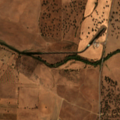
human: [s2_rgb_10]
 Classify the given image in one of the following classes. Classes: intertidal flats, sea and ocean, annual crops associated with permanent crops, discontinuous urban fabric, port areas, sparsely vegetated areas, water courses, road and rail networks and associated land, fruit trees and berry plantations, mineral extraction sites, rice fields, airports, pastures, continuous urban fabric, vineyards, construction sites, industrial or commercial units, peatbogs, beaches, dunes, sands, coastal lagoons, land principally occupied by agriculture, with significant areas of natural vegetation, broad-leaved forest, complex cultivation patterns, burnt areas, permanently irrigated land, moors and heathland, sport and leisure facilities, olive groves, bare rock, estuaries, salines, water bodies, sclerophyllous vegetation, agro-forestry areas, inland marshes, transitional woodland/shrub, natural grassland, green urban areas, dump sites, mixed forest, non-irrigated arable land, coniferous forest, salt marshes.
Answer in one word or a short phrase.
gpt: non-irrigated arable land, complex cultivation patterns, agro-forestry areas, water bodies